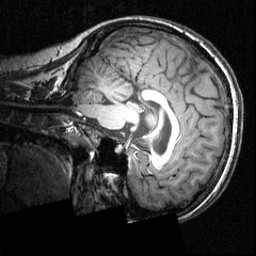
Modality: T1w
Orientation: sagittal
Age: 28
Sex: female
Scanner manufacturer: siemens
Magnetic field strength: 3.951 T
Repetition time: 1.5 s
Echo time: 0.00335 s